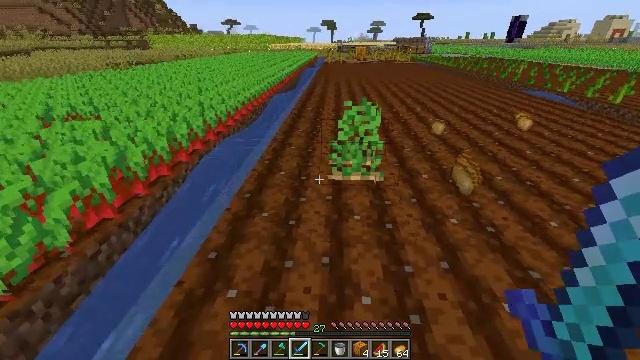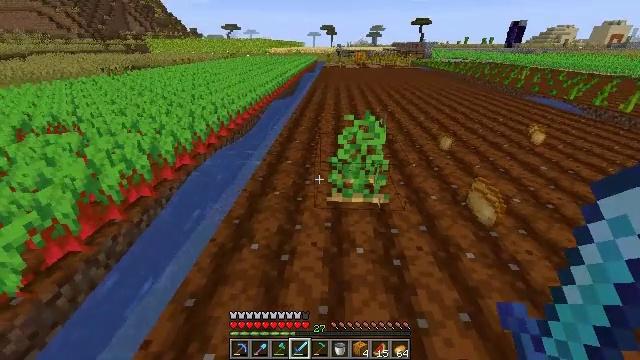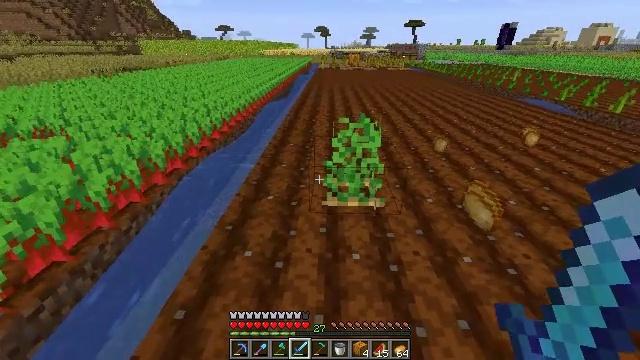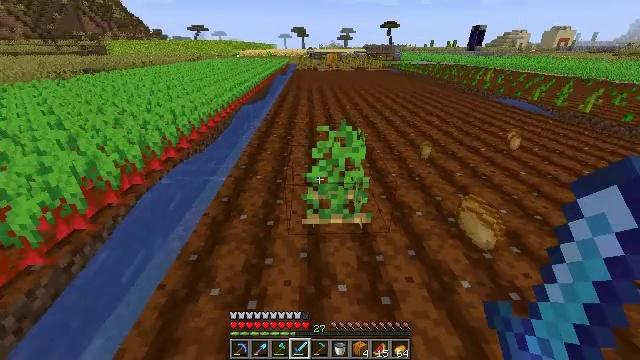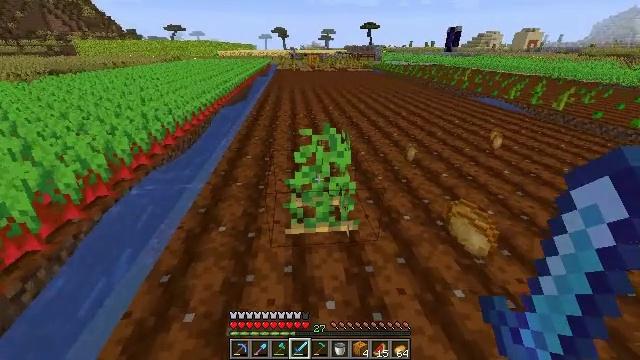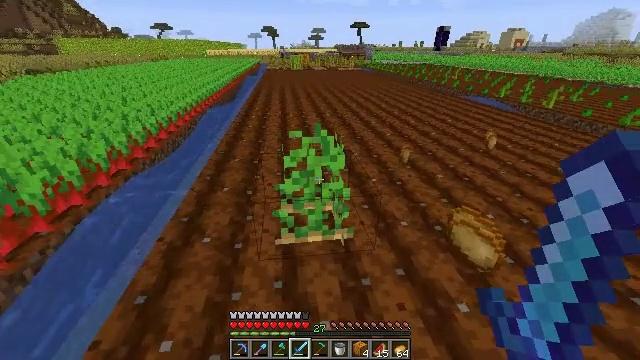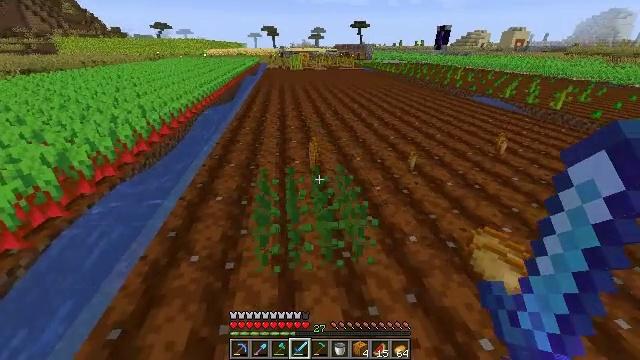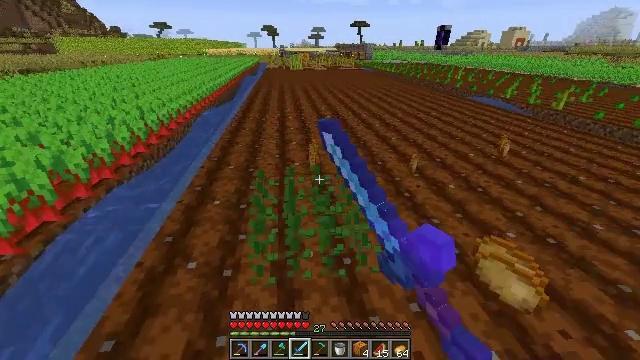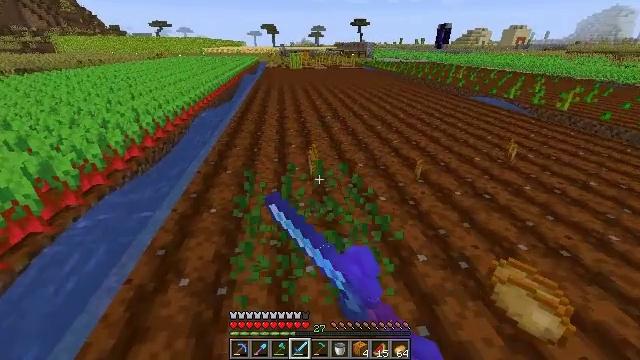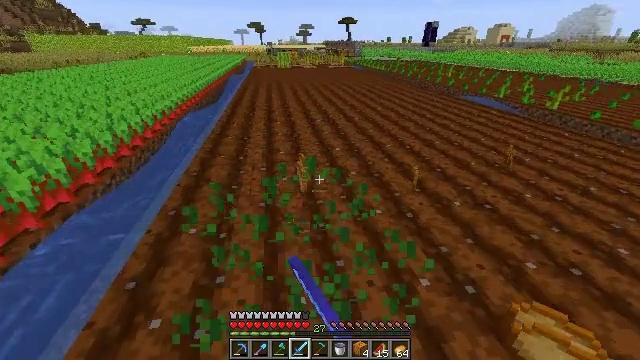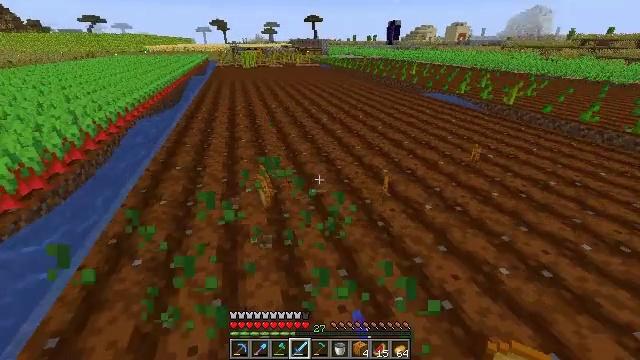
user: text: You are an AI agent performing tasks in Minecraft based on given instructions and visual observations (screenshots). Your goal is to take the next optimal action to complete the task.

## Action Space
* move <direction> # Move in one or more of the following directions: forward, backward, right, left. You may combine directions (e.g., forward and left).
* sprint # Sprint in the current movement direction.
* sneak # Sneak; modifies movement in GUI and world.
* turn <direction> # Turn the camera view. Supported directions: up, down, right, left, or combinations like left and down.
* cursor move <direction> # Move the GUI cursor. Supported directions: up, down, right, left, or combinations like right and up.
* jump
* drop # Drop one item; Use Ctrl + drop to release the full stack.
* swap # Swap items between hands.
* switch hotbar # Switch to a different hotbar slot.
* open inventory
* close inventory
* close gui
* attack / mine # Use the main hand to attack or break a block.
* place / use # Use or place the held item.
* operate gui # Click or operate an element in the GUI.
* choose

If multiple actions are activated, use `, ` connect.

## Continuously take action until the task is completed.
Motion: motion action
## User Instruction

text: Gather potatoes by left-clicking.
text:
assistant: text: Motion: move forward
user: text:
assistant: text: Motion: move forward, turn right
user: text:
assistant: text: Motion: move forward, turn right
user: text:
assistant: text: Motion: move forward, turn right
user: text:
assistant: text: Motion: move forward, turn right
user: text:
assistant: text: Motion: move forward, attack / mine
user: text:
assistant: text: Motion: move forward, attack / mine
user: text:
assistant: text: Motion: move forward, attack / mine
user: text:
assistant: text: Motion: move forward and move right, turn right
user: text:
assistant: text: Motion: move forward and move right, turn right
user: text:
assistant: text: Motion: no_op